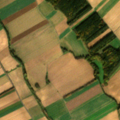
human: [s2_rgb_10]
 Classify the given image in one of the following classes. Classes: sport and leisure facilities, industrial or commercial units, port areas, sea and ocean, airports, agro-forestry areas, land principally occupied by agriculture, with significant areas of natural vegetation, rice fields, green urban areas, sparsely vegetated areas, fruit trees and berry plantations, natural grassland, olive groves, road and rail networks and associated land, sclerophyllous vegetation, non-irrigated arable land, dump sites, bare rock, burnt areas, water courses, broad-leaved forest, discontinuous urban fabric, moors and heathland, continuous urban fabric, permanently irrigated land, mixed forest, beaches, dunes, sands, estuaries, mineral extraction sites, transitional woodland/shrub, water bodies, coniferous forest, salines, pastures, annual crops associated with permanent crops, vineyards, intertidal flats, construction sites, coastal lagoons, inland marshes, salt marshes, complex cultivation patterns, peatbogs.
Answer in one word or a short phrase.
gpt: non-irrigated arable land, mixed forest